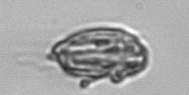
Label: Katodinium_or_Torodinium